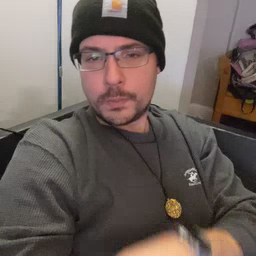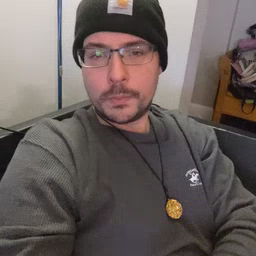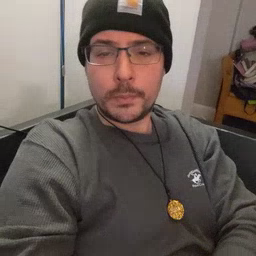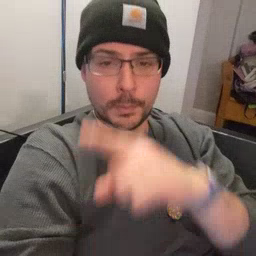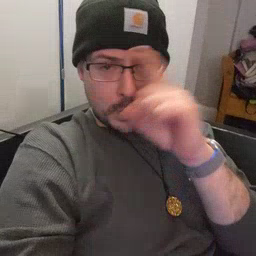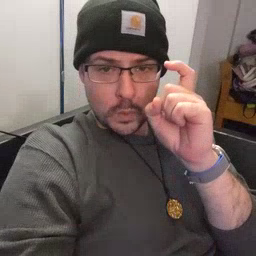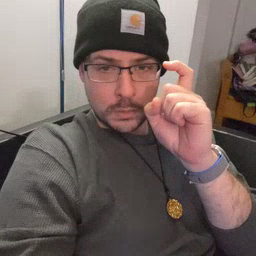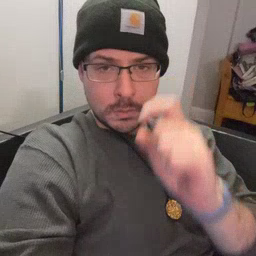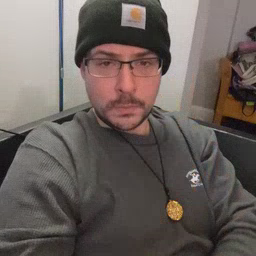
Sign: because